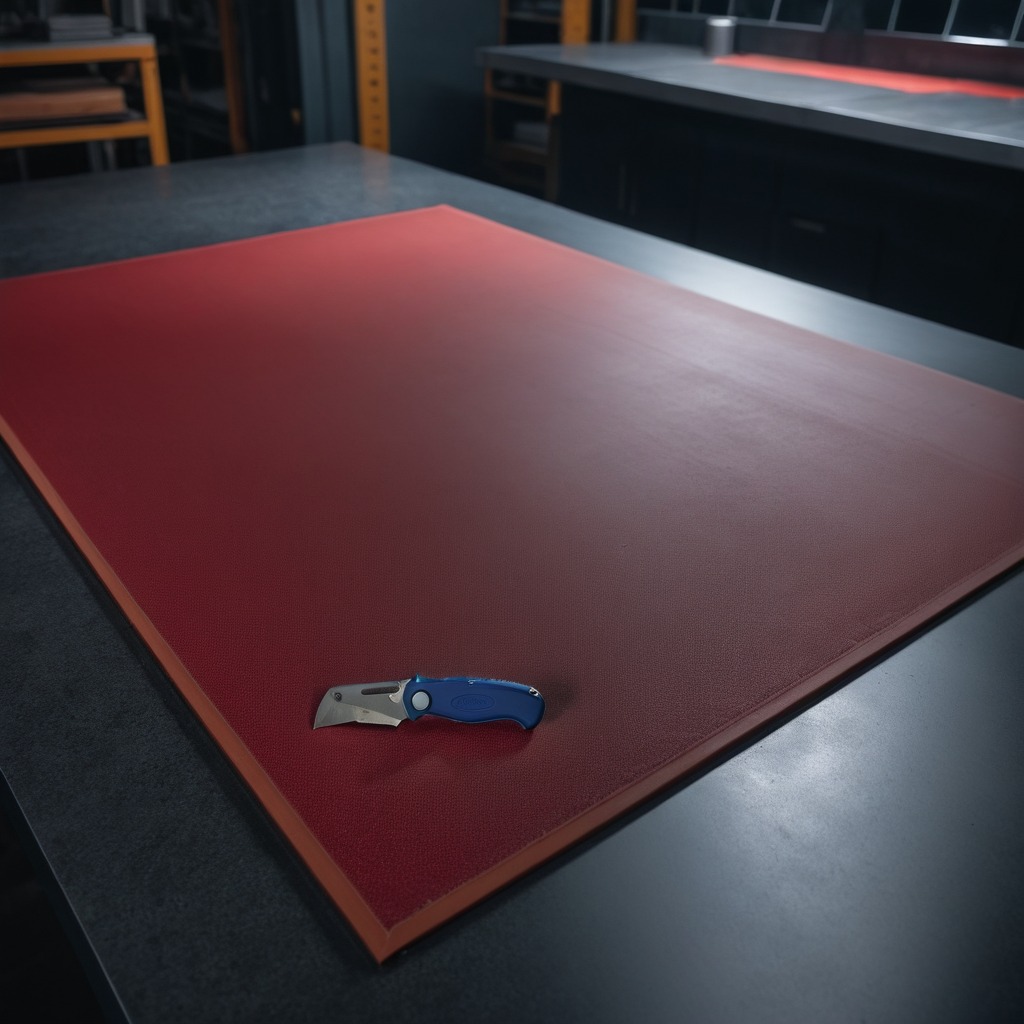
A utility knife lies on the clean granite tabletop covered with a red rubber mat inside a workshop at night dim ambient light soft shadows worn but beneath the mat